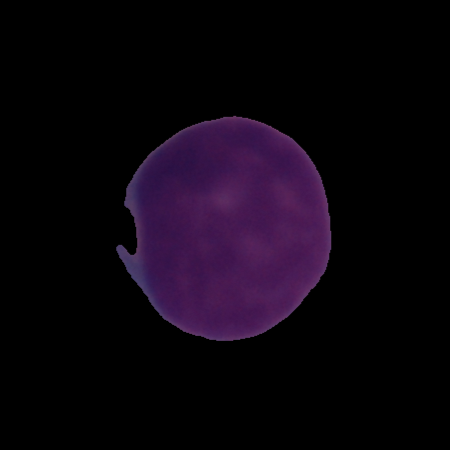
Label: cancer